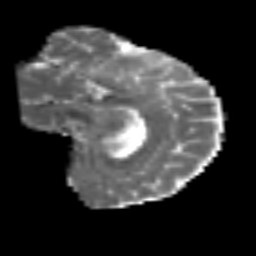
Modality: MD
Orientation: sagittal
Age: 68
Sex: female
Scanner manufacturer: siemens
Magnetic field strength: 3 T
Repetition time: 6.1 s
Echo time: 0.101 s